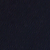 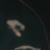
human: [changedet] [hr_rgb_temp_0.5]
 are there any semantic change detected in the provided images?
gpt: Two small artificial islands are present in the sea.